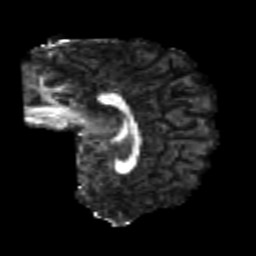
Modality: FA
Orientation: sagittal
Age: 20
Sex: male
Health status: healthy
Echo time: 0.074 s